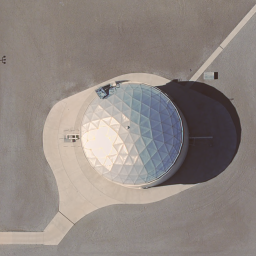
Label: storagetanks